【题型】填空题　【知识点】平面几何　【难度】easy
如图，$\triangle AOB$绕点$O$顺时针旋转$30^\circ$后与$\triangle COD$重合．若$\angle AOD=130^\circ$，则$\angle COB=\underline{\qquad}$．

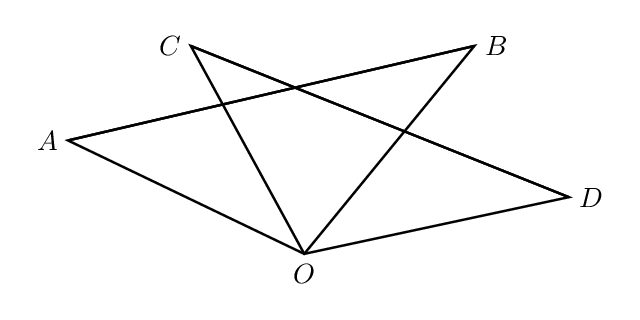
【解答】
【答案】$70^\circ$ / 70度

\vspace{0.3em}
【分析】由旋转的性质得$\angle AOC = \angle BOD = 30^\circ$，进一步计算即可求解．

\vspace{0.3em}
【详解】解：由旋转的性质得$\angle AOC = \angle BOD = 30^\circ$，

$\because \angle AOD = 130^\circ$，

$\therefore \angle COB = \angle AOD - \angle AOC - \angle BOD = 130^\circ - 30^\circ - 30^\circ = 70^\circ$，

故答案为：$70^\circ$．

\vspace{0.3em}
【点睛】本题考查了旋转的性质，是基础题，熟记性质并确定$\angle AOC = \angle BOD = 30^\circ$是解题的关键．